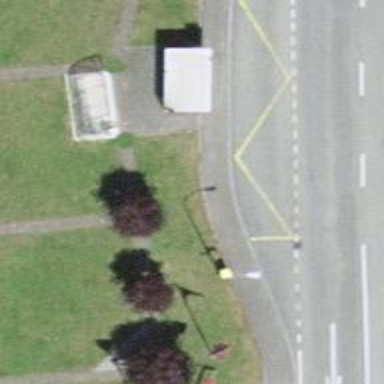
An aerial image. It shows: Bus stop with sheltered platform for public transport.